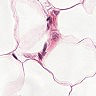
Metastatic tissue present: no